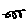
Label: line